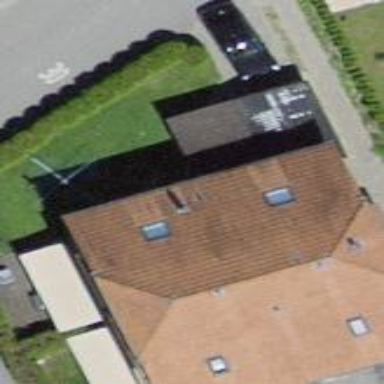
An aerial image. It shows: Terrace building with half-hipped roof made of roof tiles.